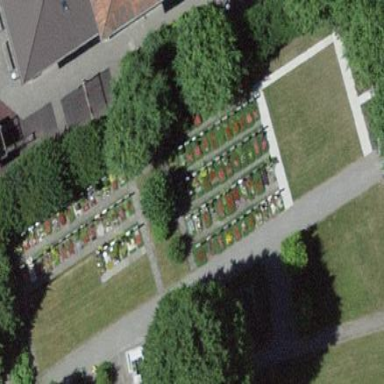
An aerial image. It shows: Cemetery.